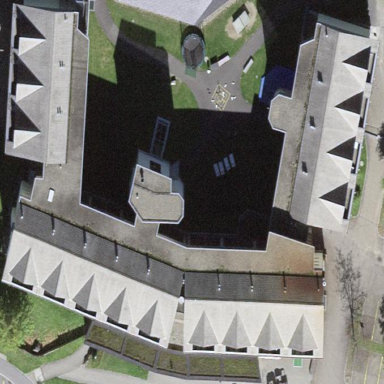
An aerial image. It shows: Apartment building designed for tourism.